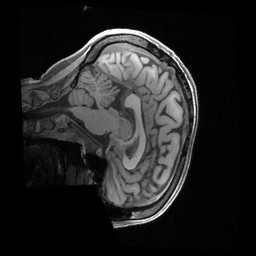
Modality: T1w
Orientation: sagittal
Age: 38
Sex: female
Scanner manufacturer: siemens
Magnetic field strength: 3 T
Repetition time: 2.4 s
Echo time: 0.00222 s